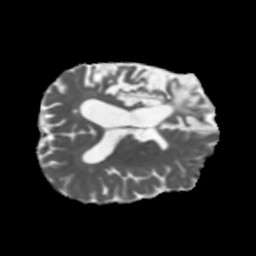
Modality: MD
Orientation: axial
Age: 56
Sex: male
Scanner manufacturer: siemens
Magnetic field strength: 3 T
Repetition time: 5.47 s
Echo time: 0.0854 s